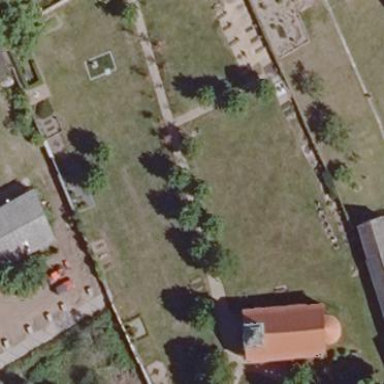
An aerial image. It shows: Cemetery.